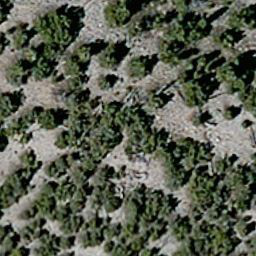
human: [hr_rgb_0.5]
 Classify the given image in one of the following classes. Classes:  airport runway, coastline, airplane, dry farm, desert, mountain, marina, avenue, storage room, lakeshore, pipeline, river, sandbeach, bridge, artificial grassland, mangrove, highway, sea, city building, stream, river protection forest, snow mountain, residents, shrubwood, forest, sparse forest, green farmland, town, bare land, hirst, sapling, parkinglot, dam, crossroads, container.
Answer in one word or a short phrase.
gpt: sparse forest